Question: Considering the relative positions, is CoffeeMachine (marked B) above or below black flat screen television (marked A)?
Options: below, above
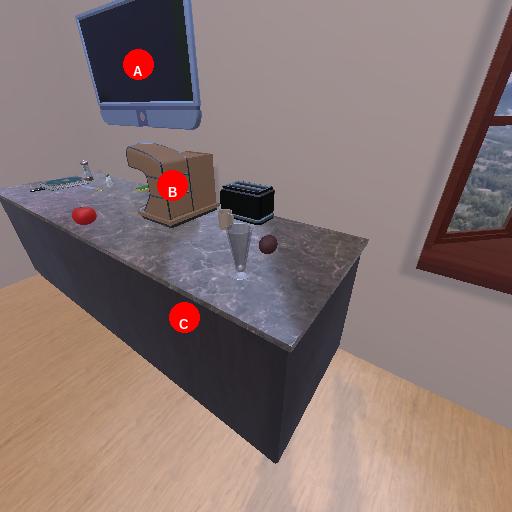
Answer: below